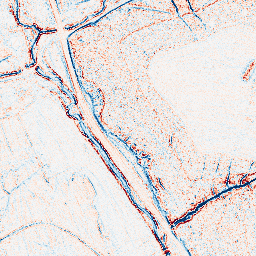
Category: edge_preserving
Decomposition family: bilateral
Decomposition parameters: d: 5
sigma_color: 25
sigma_space: 50
Upsampling method: sinc_blackman
Upsampling parameters: scale: 2
kernel_size: 16
Upsampling scale: 2